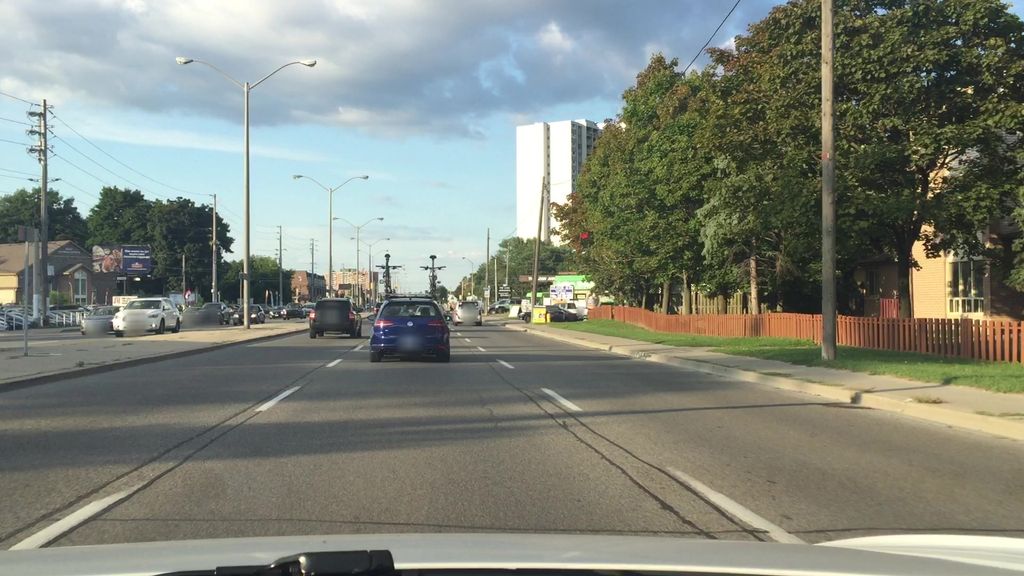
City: toronto